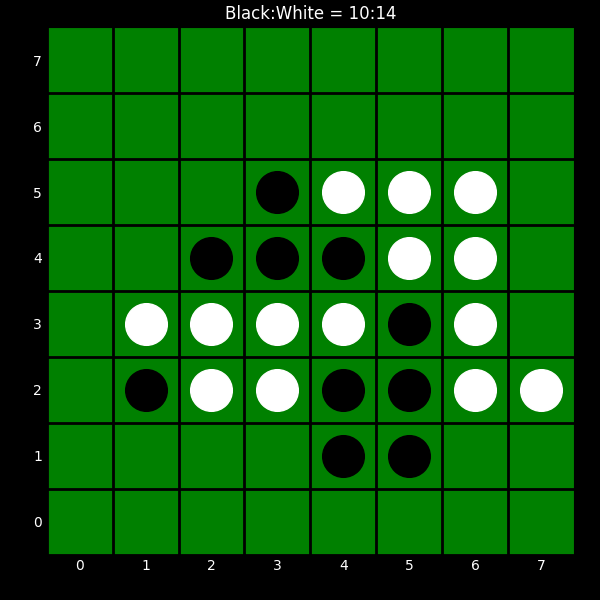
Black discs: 10
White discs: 14